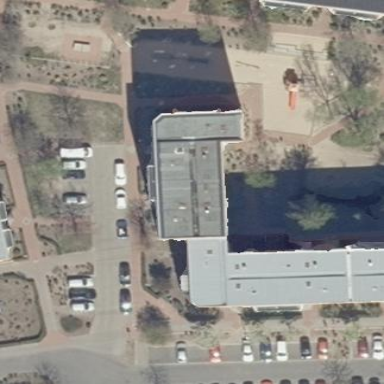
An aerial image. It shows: Building with apartments and flat roof.